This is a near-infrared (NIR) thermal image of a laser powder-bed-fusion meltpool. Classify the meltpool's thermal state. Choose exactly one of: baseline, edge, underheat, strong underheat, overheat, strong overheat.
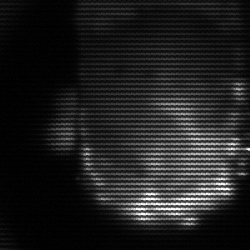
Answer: baseline